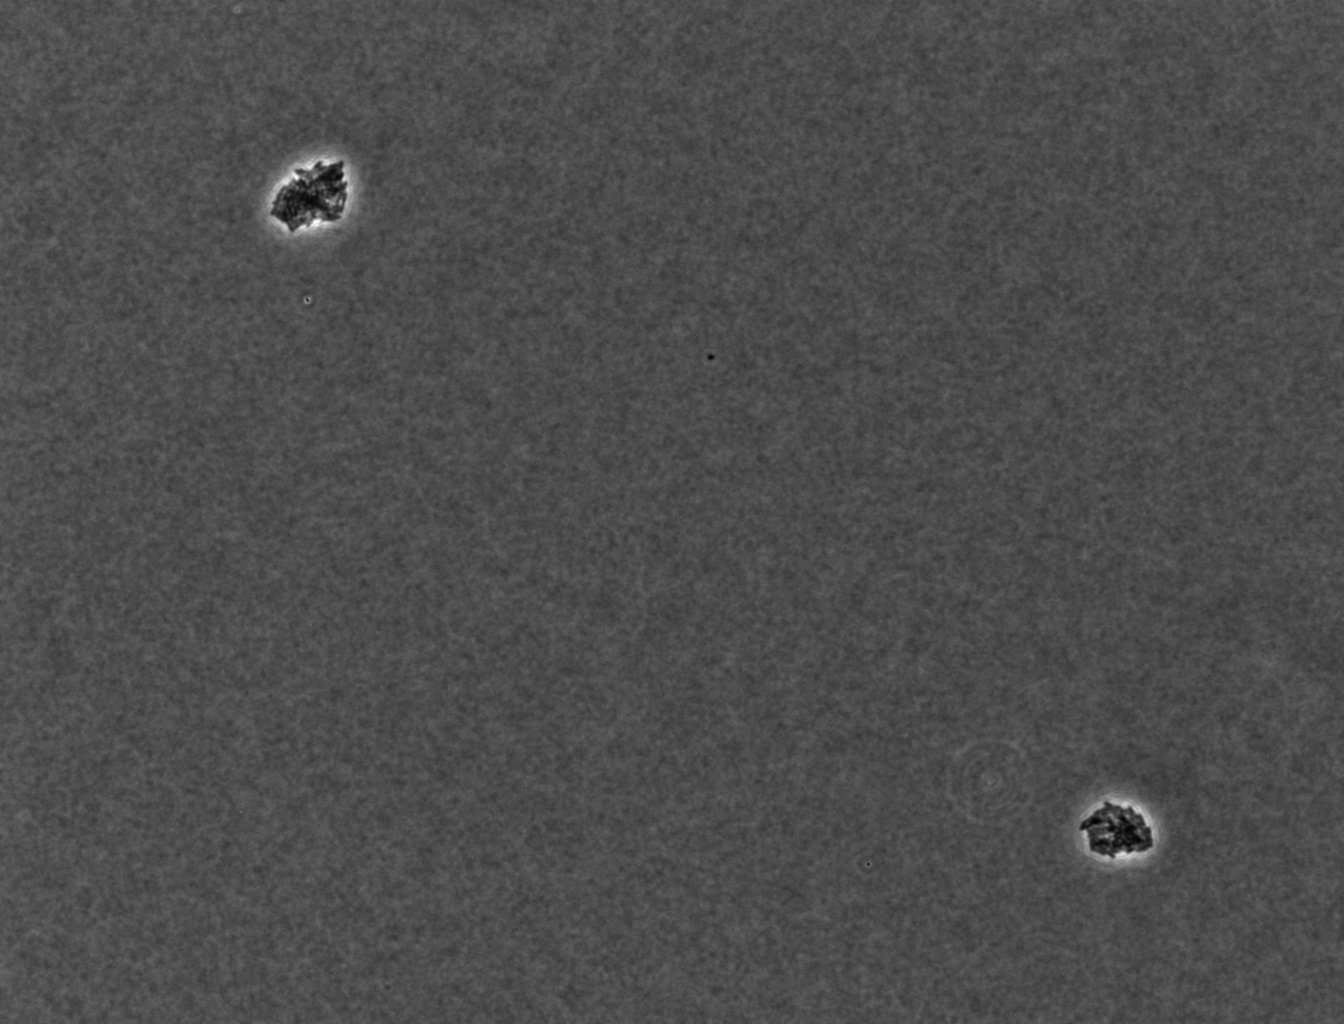
Phase contrast microscopy, 20x objective, 3 h incubation